Question: I am trying now to convert my app UI from C++ to QML. At some step I need a login window so I created it in QML with code below:
'''
Window {
id: loginWindow
property string username: login.text;
property string password: password.text;
property bool issave: savePassword.checked;
flags: Qt.Dialog
modality: Qt.WindowModal
width: 400
height: 160
minimumHeight: 160
minimumWidth: 400
title: "Login to program"
GridLayout {
columns: 2
anchors.fill: parent
anchors.margins: 10
rowSpacing: 10
columnSpacing: 10
Label {
text: "Login"
}
TextField {
id: login
text: Config.getParam("user")
Layout.fillWidth: true
}
Label {
text: "Password"
}
TextField {
id: password
text: Config.getParam("password")
echoMode: TextInput.Password
Layout.fillWidth: true
}
Label {
text: "Save password?"
}
CheckBox {
id: savePassword
}
Item {
Layout.columnSpan: 2
Layout.fillWidth: true
Button {
anchors.centerIn: parent
text: "Enter"
onClicked: {
loginWindow.close();
}
}
}
}
}
'''
I used GridLayout as more compatible to form layout. But the window looks not as expected. This is a screenshot:

GridLayout has 10px margin and also 10px between rows/columns.
But at the screenshot it is seen that the row with button has neither margins nor spacing.
What I do wrong?
Qt 5.3.0
Debian 7.5 x32
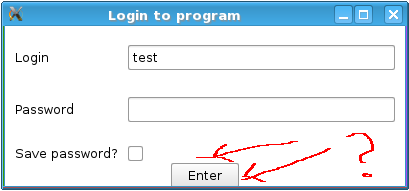
Answer: The problem is that the Item containing your Button doesn't have a height set. This type of problem is the first thing to check when debugging layout problems. You can do so by printing out the geometry of the item:
'''
Item {
Layout.columnSpan: 2
Layout.fillWidth: true
Component.onCompleted: print(x, y, width, height)
Button {
anchors.centerIn: parent
text: "Enter"
onClicked: {
loginWindow.close();
}
}
}
'''
This outputs:
> qml: 0 87 118 0
The fix:
'''
Item {
Layout.columnSpan: 2
Layout.fillWidth: true
implicitHeight: button.height
Button {
id: button
anchors.centerIn: parent
text: "Enter"
onClicked: {
loginWindow.close();
}
}
}
'''
The complete code:
'''
import QtQuick 2.2
import QtQuick.Window 2.0
import QtQuick.Controls 1.1
import QtQuick.Layouts 1.1
Window {
id: loginWindow
property string username: login.text;
property string password: password.text;
property bool issave: savePassword.checked;
flags: Qt.Dialog
modality: Qt.WindowModal
width: 400
height: 160
minimumHeight: 160
minimumWidth: 400
title: "Login to program"
GridLayout {
columns: 2
anchors.fill: parent
anchors.margins: 10
rowSpacing: 10
columnSpacing: 10
Label {
text: "Login"
}
TextField {
id: login
text: "blah"
Layout.fillWidth: true
}
Label {
text: "Password"
}
TextField {
id: password
text: "blah"
echoMode: TextInput.Password
Layout.fillWidth: true
}
Label {
text: "Save password?"
}
CheckBox {
id: savePassword
}
Item {
Layout.columnSpan: 2
Layout.fillWidth: true
implicitHeight: button.height
Button {
id: button
anchors.centerIn: parent
text: "Enter"
onClicked: {
loginWindow.close();
}
}
}
}
}
'''